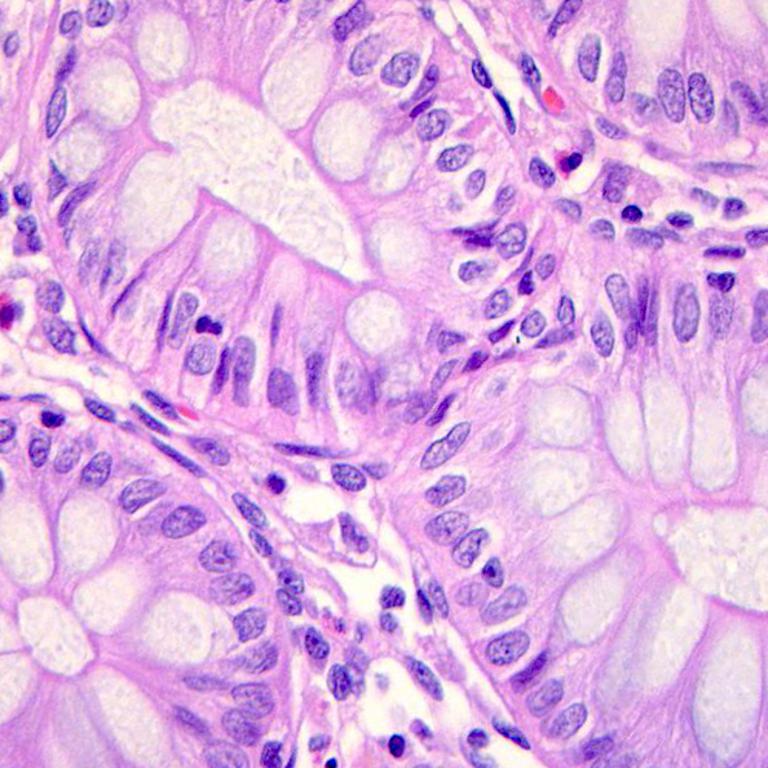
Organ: colon
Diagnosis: benign